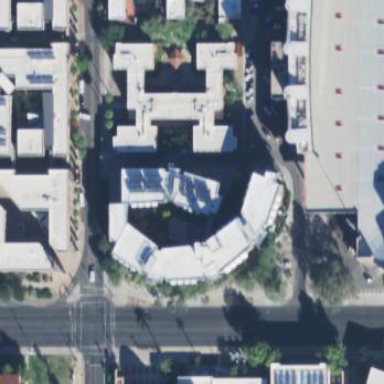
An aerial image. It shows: Dormitory building.